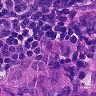
Metastatic tissue present: yes